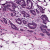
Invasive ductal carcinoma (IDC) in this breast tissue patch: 0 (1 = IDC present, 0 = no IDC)